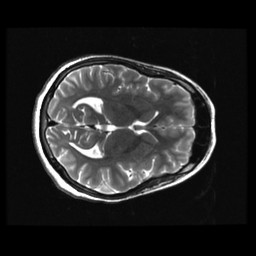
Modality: T2w
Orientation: axial
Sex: female
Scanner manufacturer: ge
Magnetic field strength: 3 T
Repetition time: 5 s
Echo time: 0.1012 s